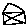
Label: house